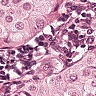
Metastatic tissue present: yes